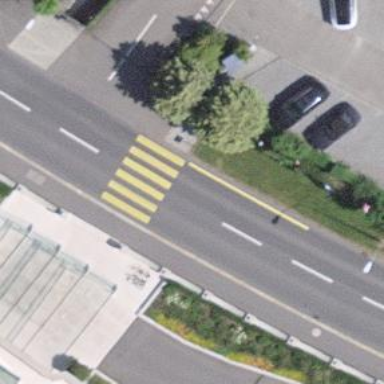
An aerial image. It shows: Uncontrolled zebra crossing with zebra markings.